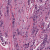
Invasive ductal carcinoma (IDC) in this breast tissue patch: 1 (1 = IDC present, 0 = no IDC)